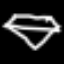
Label: diamond